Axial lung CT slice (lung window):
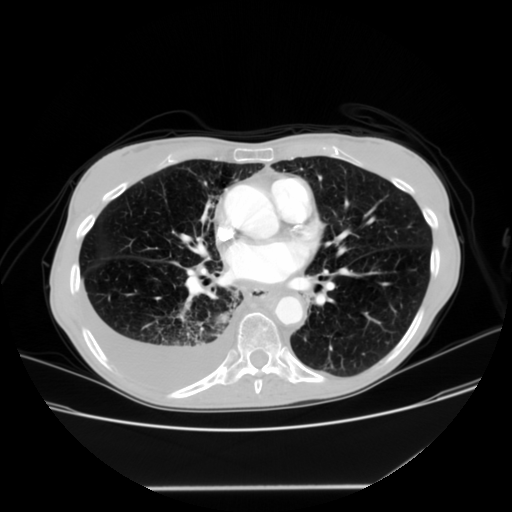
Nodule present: yes
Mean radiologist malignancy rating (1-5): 2.5